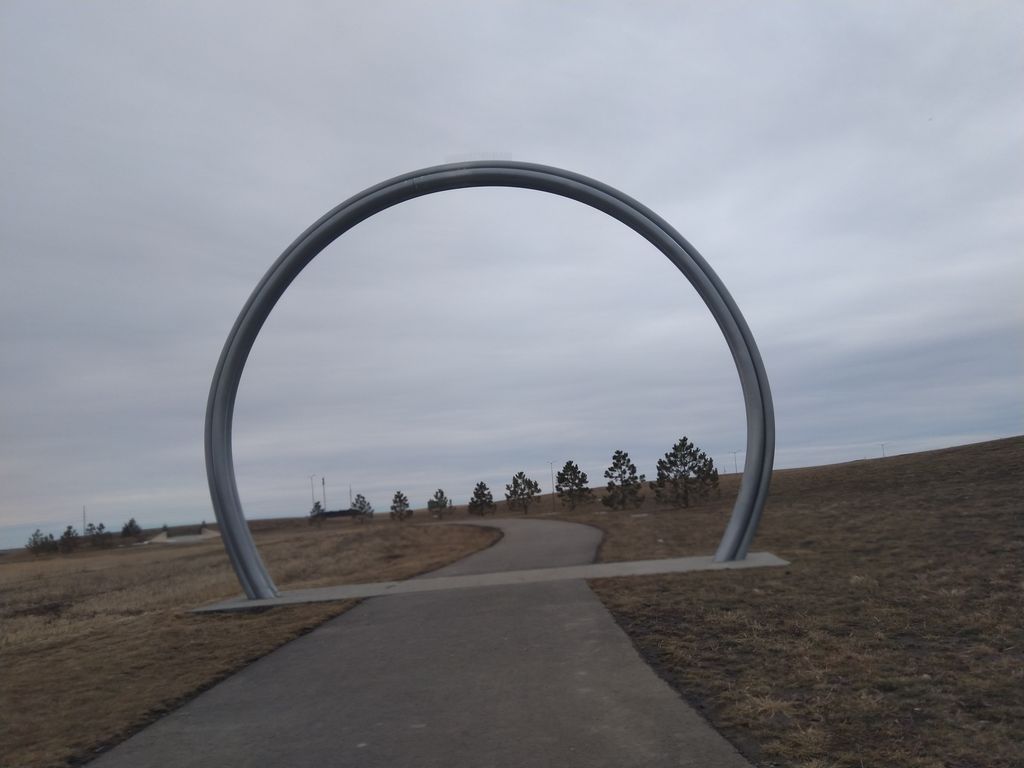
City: calgary